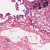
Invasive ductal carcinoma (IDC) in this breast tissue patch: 0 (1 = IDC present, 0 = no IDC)